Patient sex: M
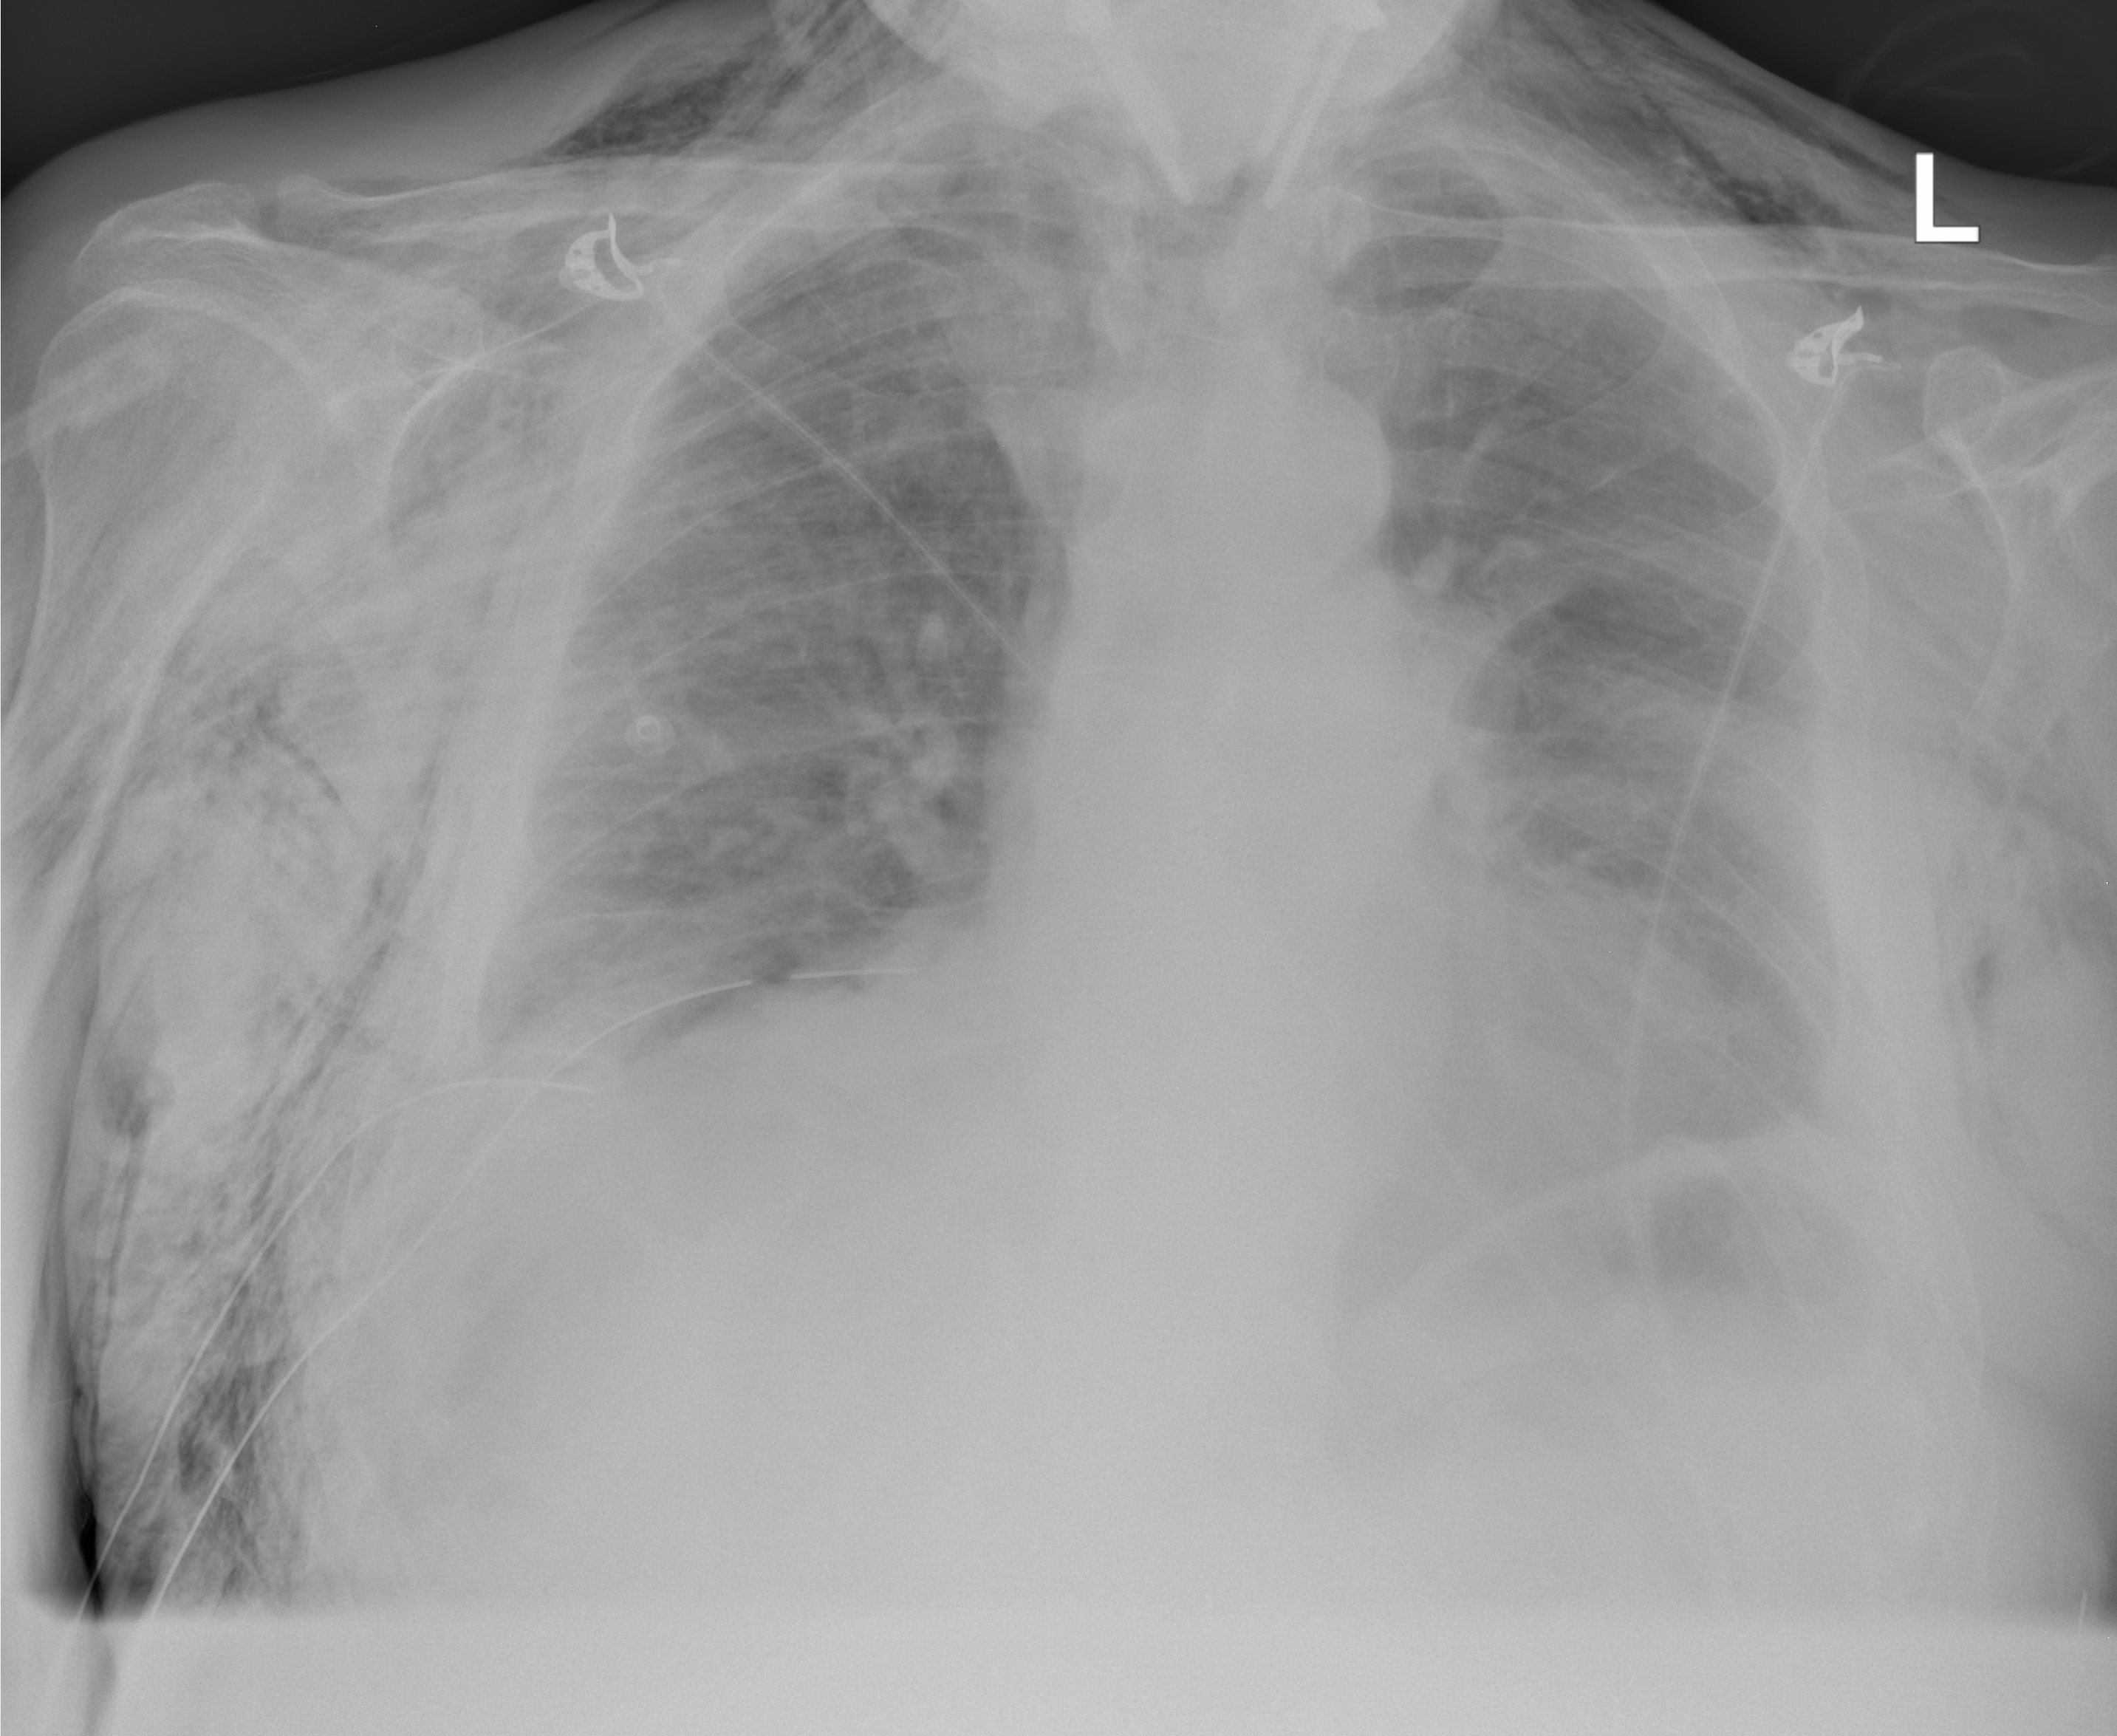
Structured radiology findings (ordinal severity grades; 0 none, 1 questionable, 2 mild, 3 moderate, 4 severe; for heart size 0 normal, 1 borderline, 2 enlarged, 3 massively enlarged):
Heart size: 0
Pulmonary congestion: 0
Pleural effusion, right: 0
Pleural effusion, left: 0
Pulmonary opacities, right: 0
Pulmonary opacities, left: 0
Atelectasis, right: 2
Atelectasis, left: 0